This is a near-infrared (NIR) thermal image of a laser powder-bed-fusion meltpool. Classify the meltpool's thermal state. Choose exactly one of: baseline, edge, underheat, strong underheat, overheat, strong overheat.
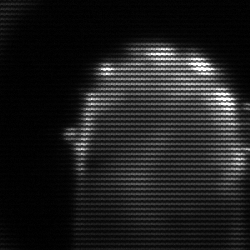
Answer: baseline